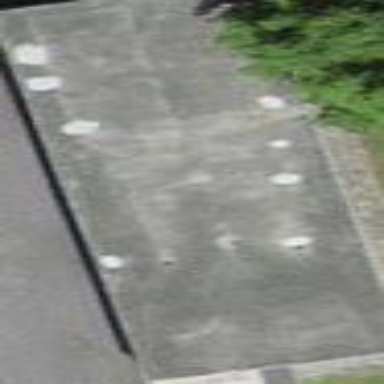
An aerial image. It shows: Garage.